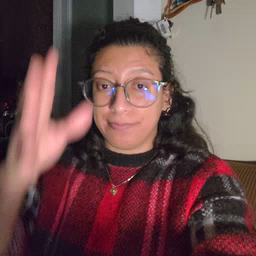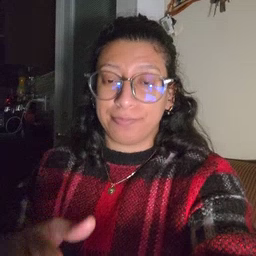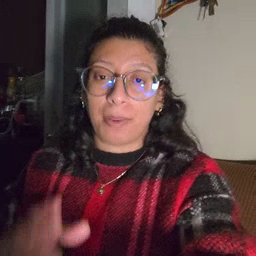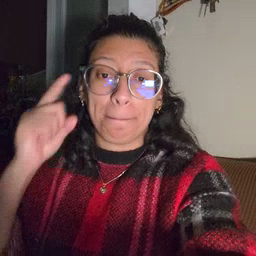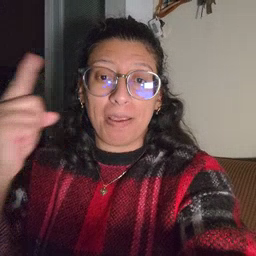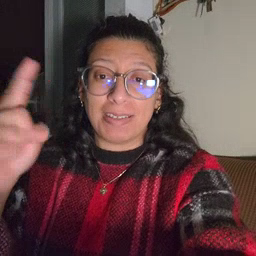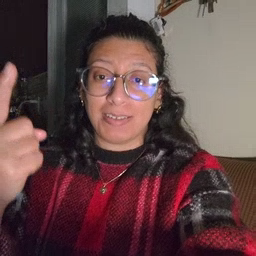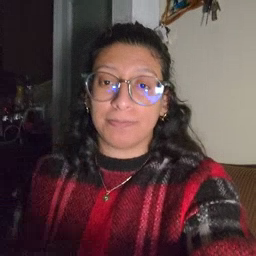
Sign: penny